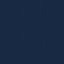
Land use / land cover: SeaLake